Question: Site: <URL>
Screenshot below:

Problem:
As you see on the screenshot, there is a gap at the bottom of the page. (I applied red background so that it can be seen immediately.)
I tried applying this code:
'''
html {
margin: 0;
padding: 0;
overflow: hidden;
}
'''
but still it doesn't solve my issue. Any help is really appreciated! :)
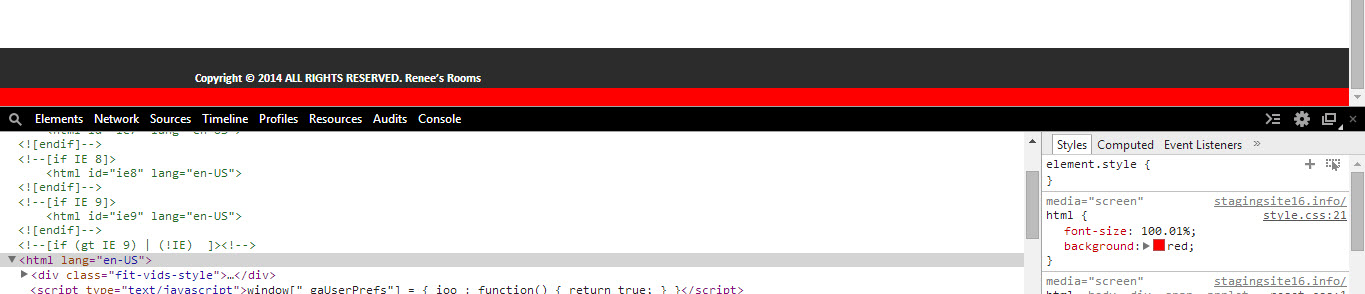
Answer: I've used this in a user style sheet locally and it seems to fix the problem:
'''
.builder-container-outer-wrapper {
margin-bottom: 0px;
}
div#builder-module-537dadf9ae69e-background-wrapper.builder-module-background-wrapper.builder-module-footer-background-wrapper.builder-module-6-background-wrapper.builder-module-footer-1-background-wrapper.builder-module-bottom-background-wrapper.builder-module-last-background-wrapper.builder-module-footer-last-background-wrapper.builder-module-after-widget-bar-background-wrapper.default-module-style-background-wrapper {
margin-bottom: 0px;
padding-bottom: 1.5em;
}
'''
Another thing to consider: CSS applies the style which is most specific to the element. The 'html { ... }' element is the one for the whole page (including the tag), so it will be the least specific rule for the element you want to apply your style to. It is likely that a more specific style (such as 'div.builder-container-outer-wrapper') is applying the margin somewhere else in your CSS, and you'll have to fix it there. (See <URL>
Anyway, hope that helps.